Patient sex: F
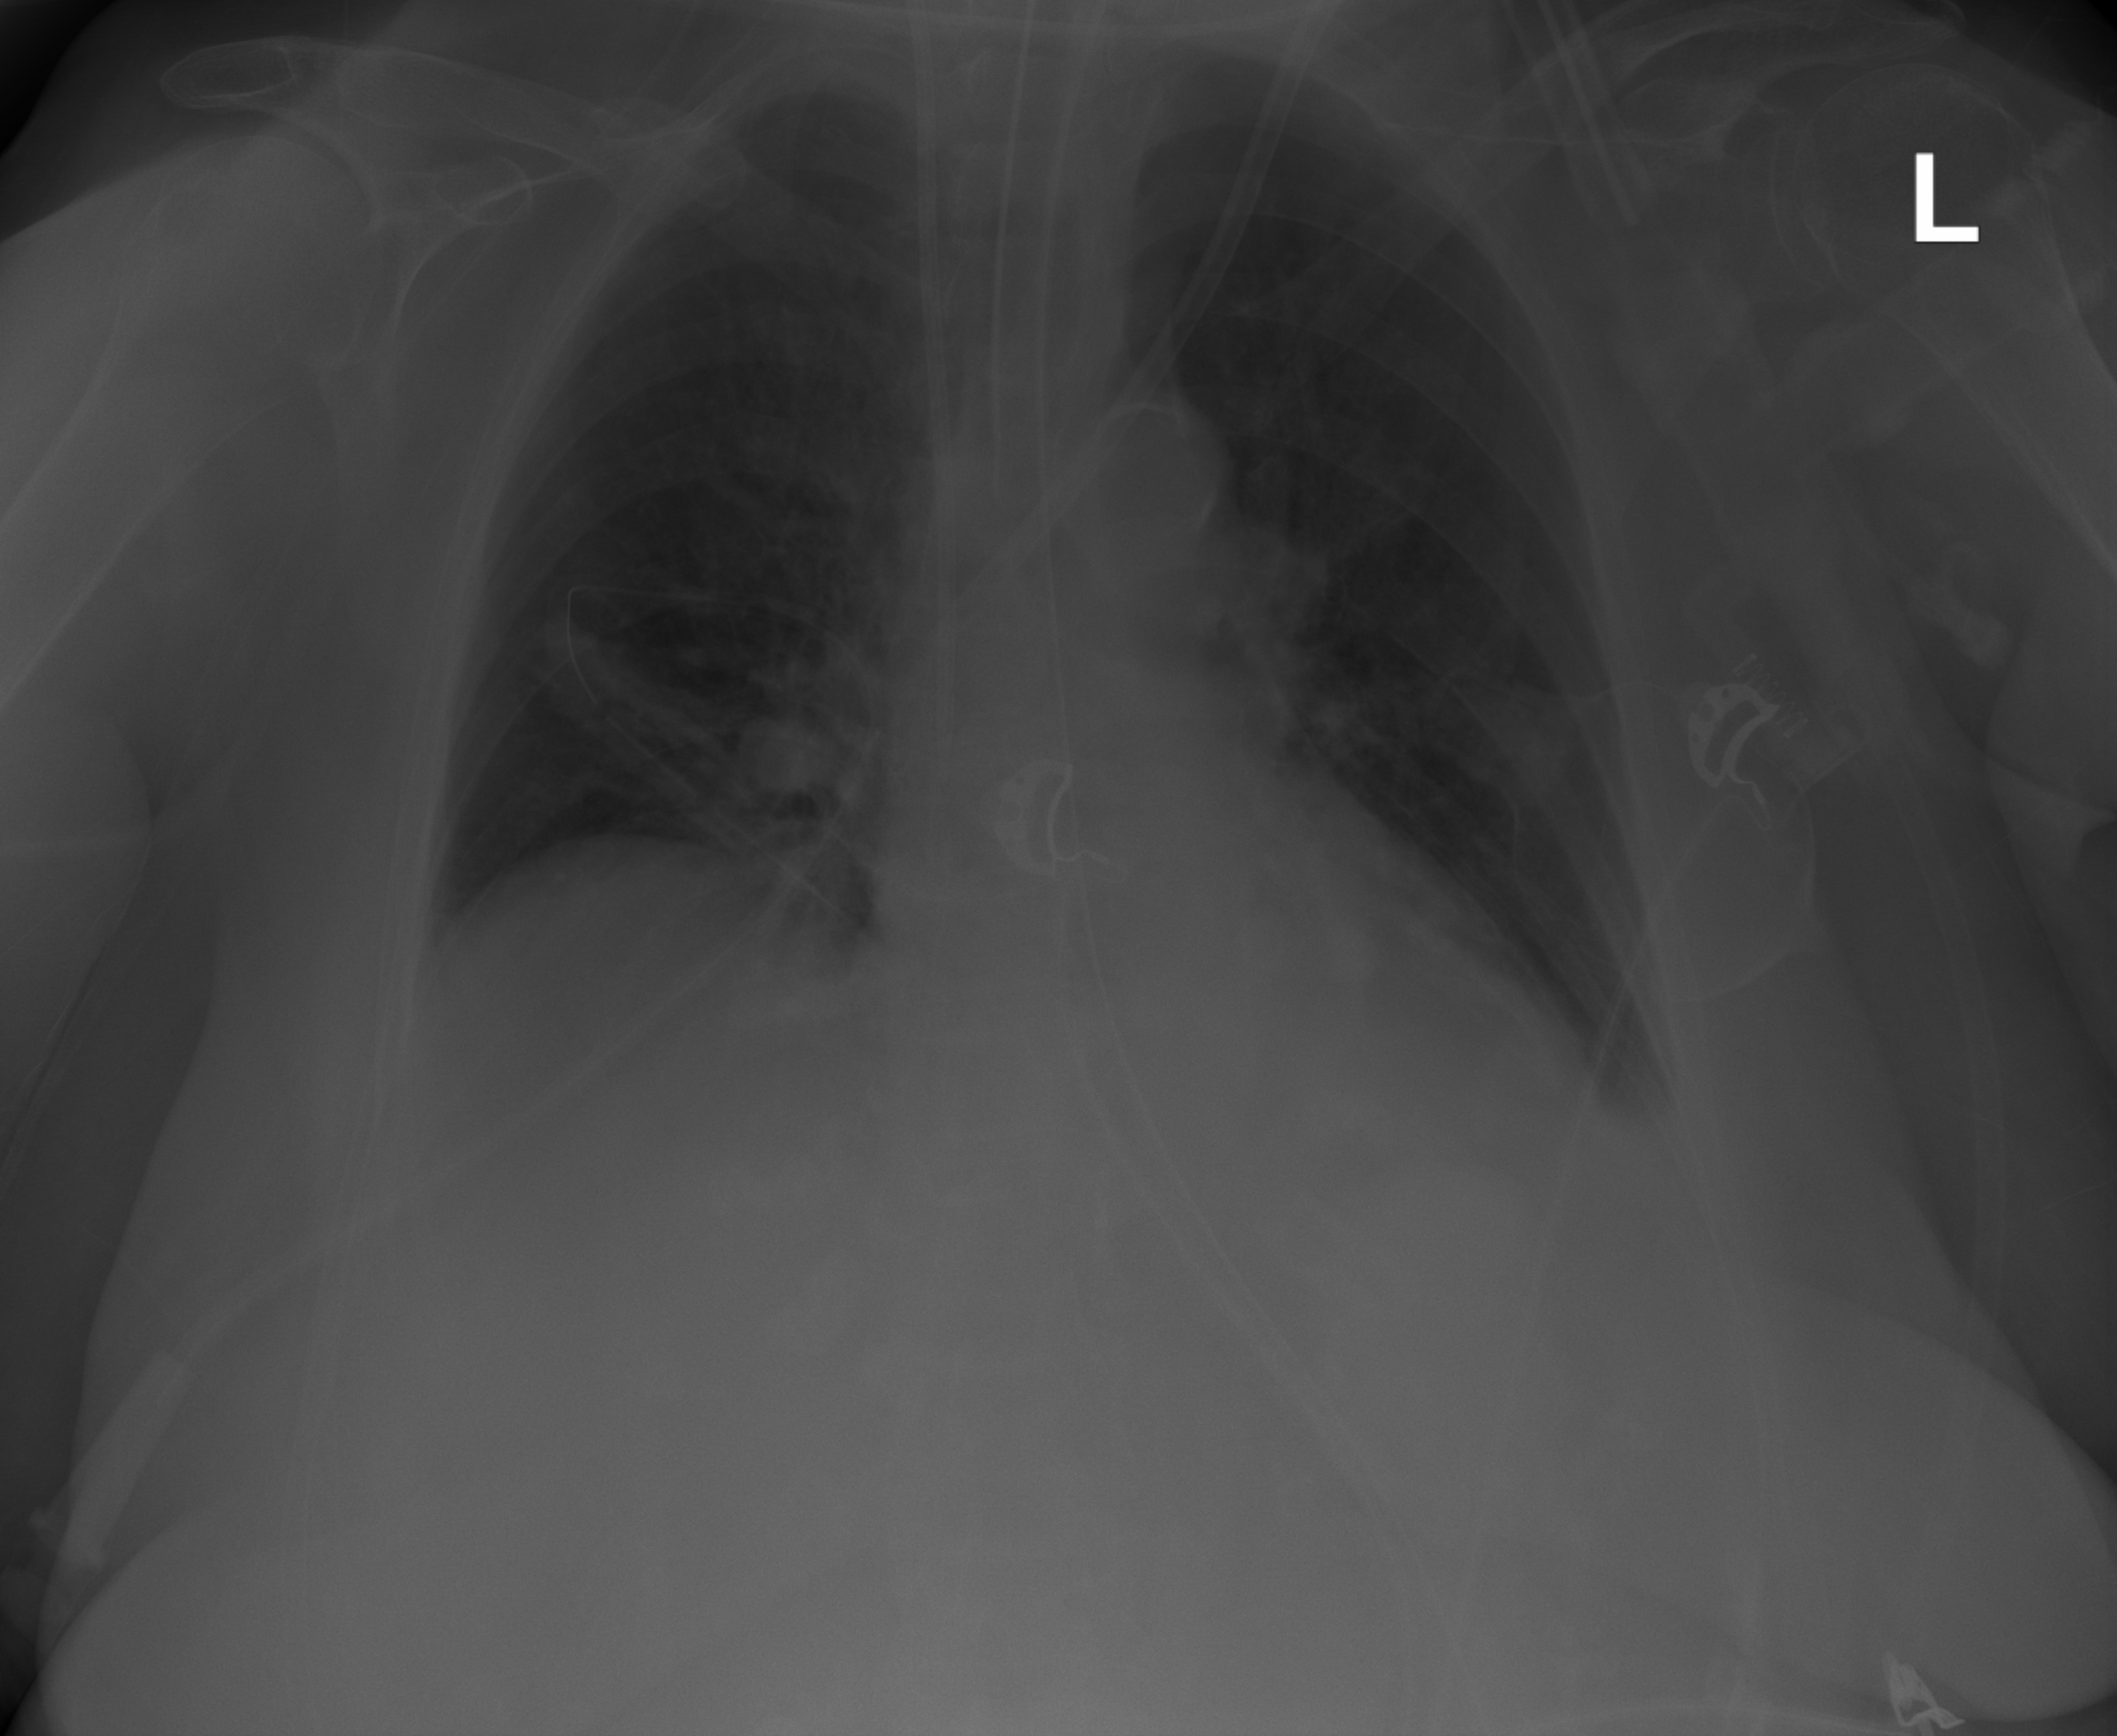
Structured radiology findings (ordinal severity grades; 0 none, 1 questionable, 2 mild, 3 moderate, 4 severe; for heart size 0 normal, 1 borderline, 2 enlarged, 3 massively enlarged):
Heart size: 2
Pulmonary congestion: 2
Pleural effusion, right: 0
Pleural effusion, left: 2
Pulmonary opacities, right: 0
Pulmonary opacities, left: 0
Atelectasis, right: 2
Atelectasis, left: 2